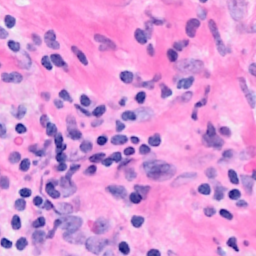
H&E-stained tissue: Breast